五年级 · 立体几何学
计算下列图形的棱长和。

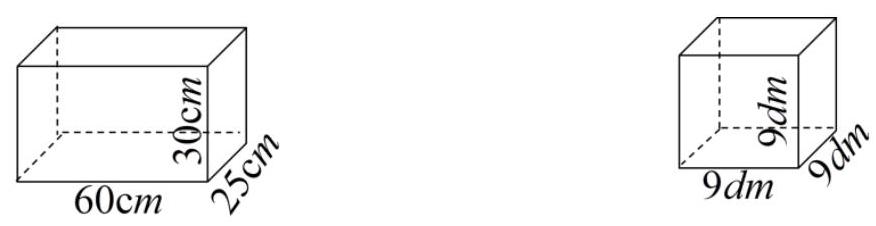
答案: 解460 厘米; 108 分米

【分析】（1）长方体的棱长和 $=$ （长+宽十高） $\times 4$, 把长、宽、高的值代入长方体的棱长和公式计算即可。

（2）正方体的棱长和 $=$ 棱长 $\times 12$, 把棱长的值代入正方体棱长和公式计算即可。

【详解】长方体的棱长和: $(60+25+30) \times 4$

$=115 \times 4$

$=460$ （厘米）

正方体的棱长和: $9 \times 12=108$ (分米)